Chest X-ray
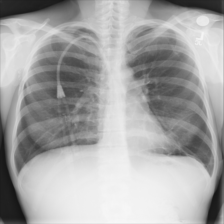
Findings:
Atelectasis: negative
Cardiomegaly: negative
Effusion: negative
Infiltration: negative
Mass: negative
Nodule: negative
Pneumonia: negative
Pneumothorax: negative
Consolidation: negative
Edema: negative
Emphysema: negative
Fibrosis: negative
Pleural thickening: negative
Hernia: negative